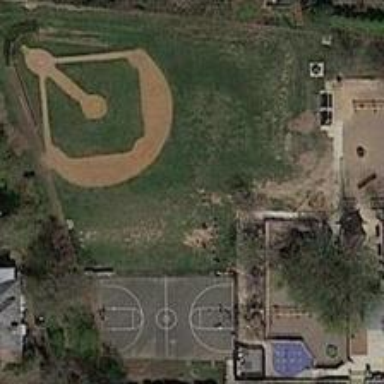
A half old baseball field and a baseball court are situated in a lawn with small barren spots .